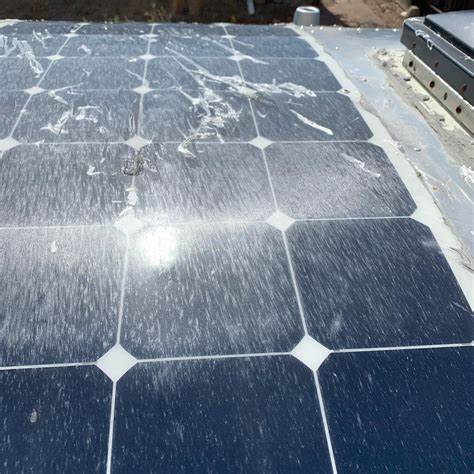
Label: Bird-drop